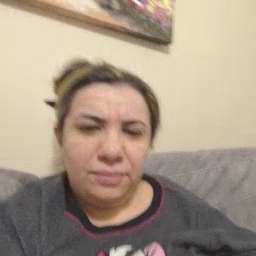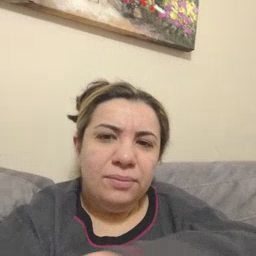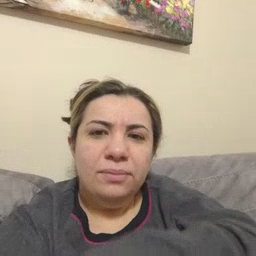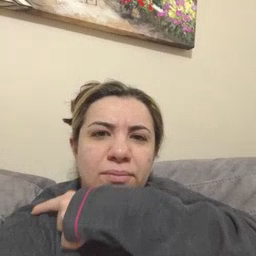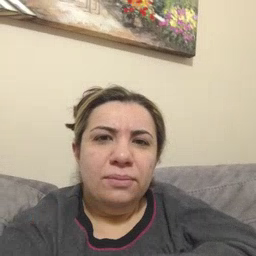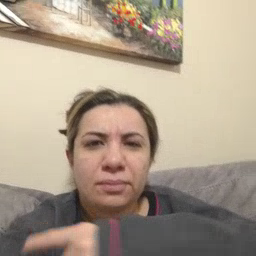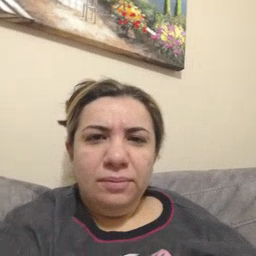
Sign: arm